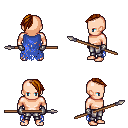
a pixel art fantasy rpg character, male body template, human, light skin, blue tattered cape, metal pants, brunette long mohawk hairstyle, metal gloves, spear, four views (front, back, left, right), 2x2 character sprite sheet, small pixel art, hard edges, no anti-aliasing